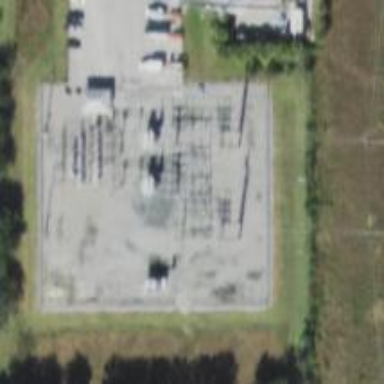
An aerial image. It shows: Switch for power supply.